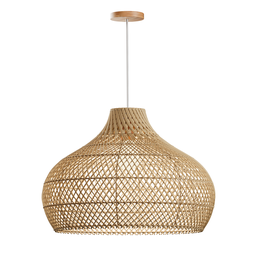
Label: lighting